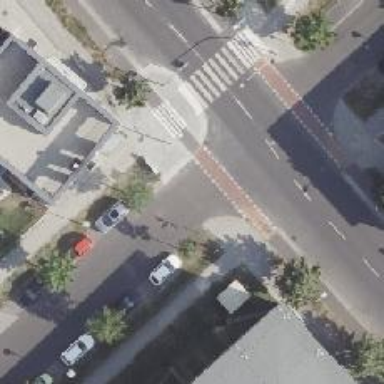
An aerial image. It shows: Unmarked crossing on the road.